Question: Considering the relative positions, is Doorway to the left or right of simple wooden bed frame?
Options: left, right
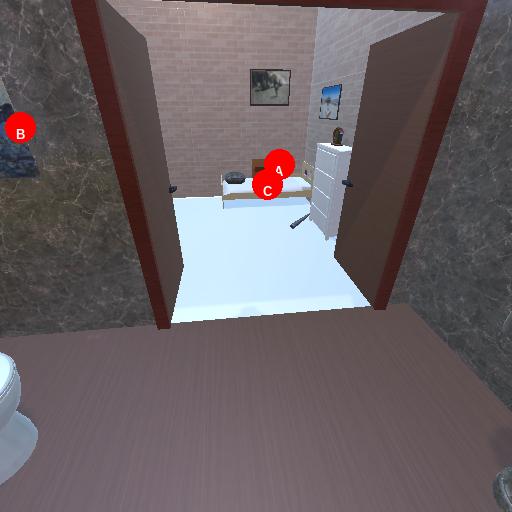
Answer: left